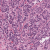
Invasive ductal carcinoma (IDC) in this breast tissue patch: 1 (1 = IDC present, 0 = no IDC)